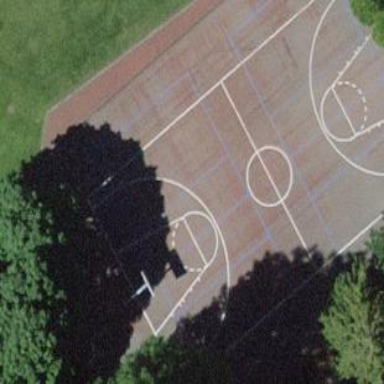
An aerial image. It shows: Basketball court on leisure land pitch.